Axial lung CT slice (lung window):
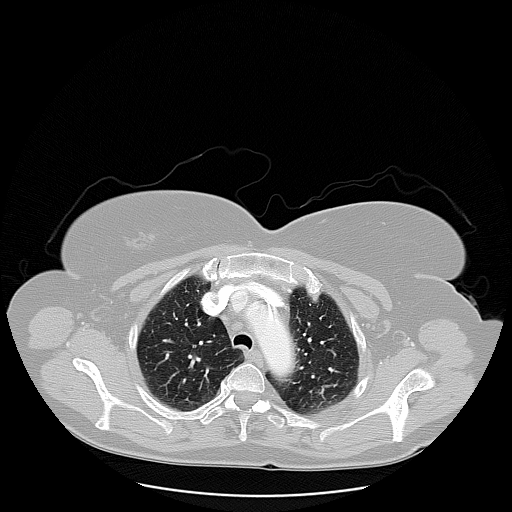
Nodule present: no